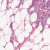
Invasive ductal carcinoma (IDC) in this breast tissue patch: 1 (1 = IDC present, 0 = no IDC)